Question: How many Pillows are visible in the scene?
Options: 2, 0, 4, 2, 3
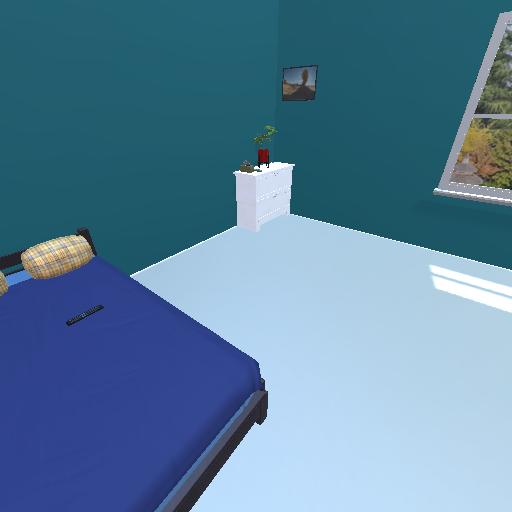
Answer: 2